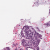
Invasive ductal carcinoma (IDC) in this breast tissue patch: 1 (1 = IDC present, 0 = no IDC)